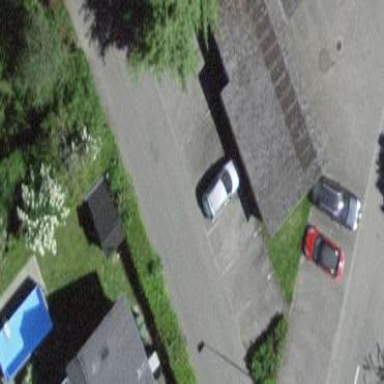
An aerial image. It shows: Garage.